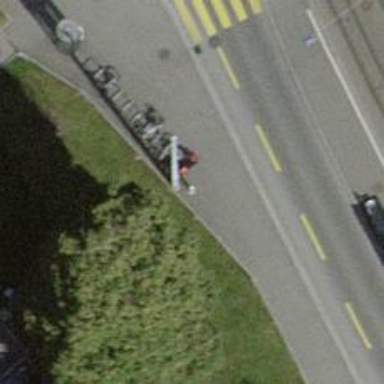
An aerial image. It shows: Bicycle repair station is available.